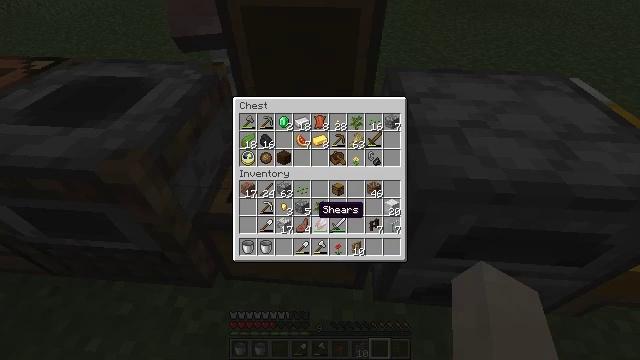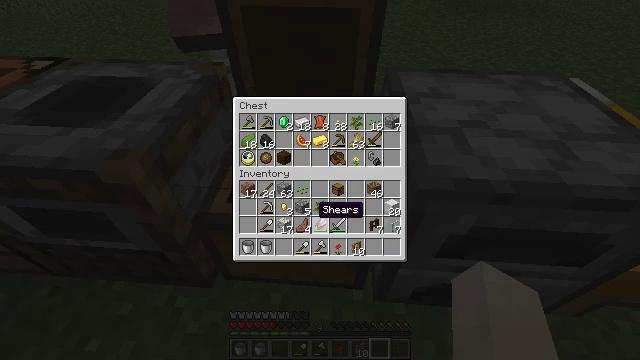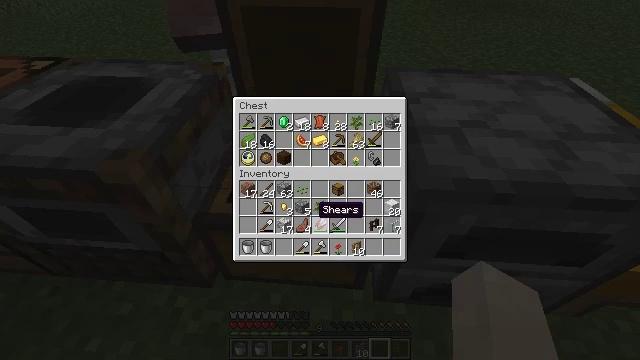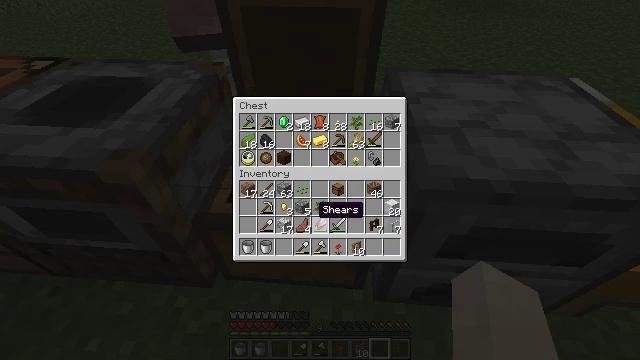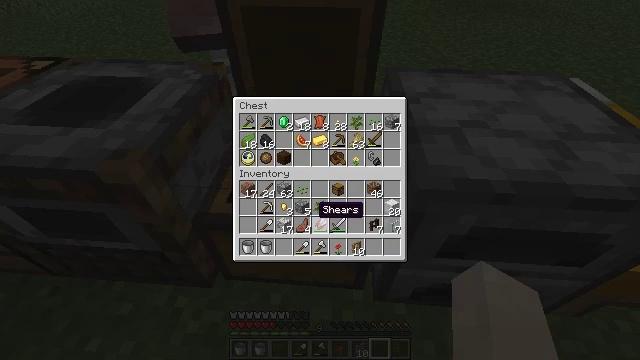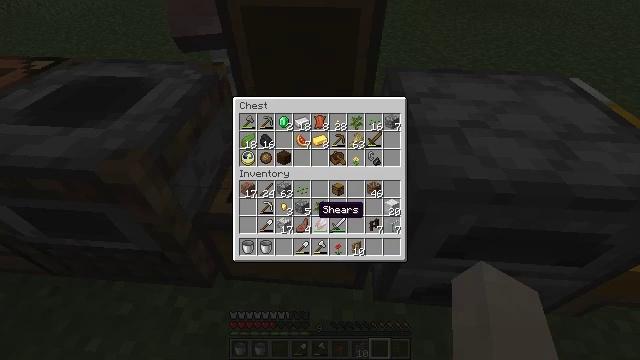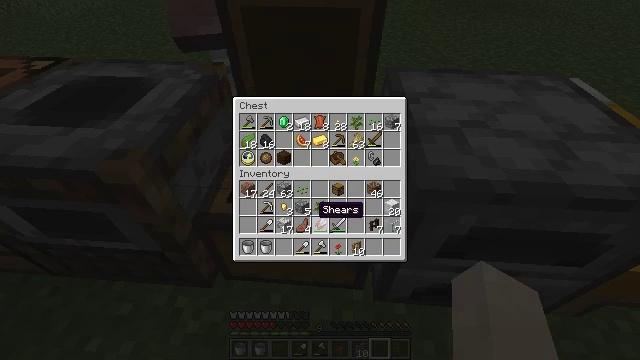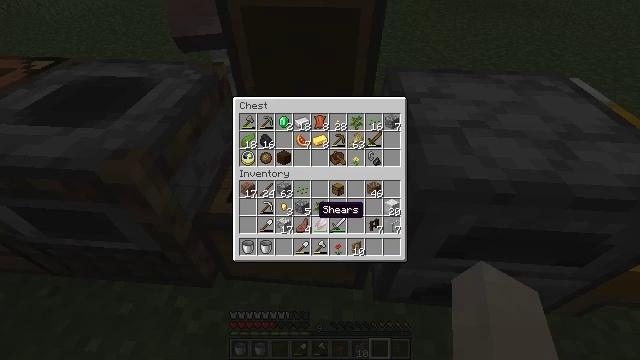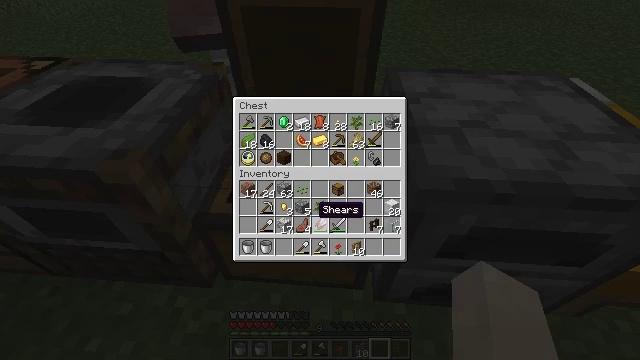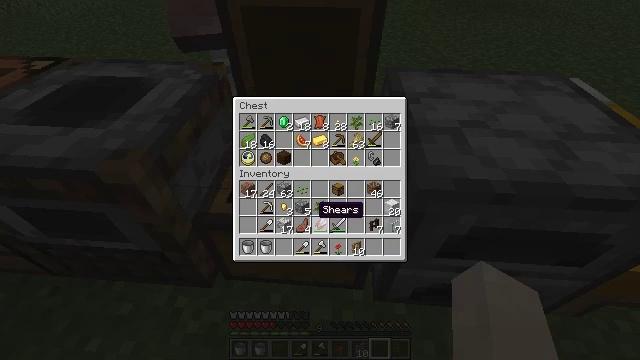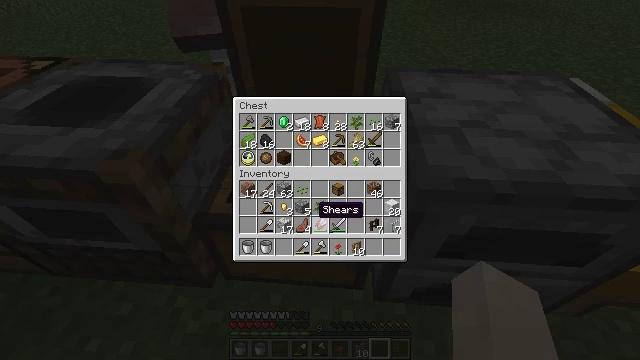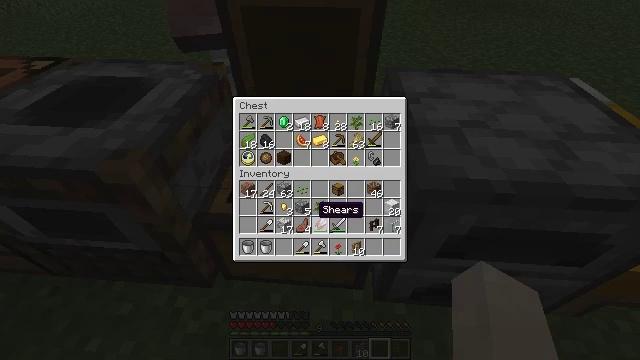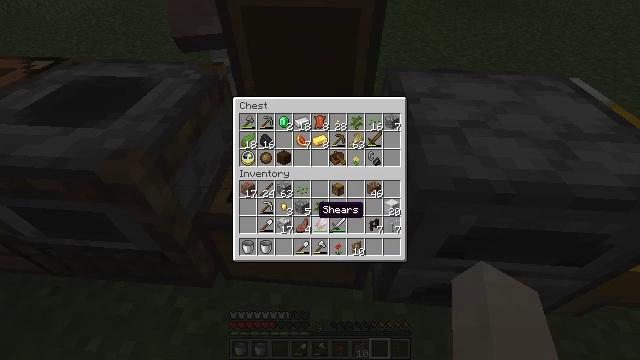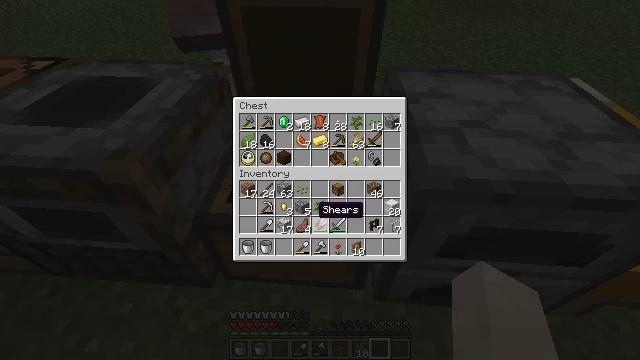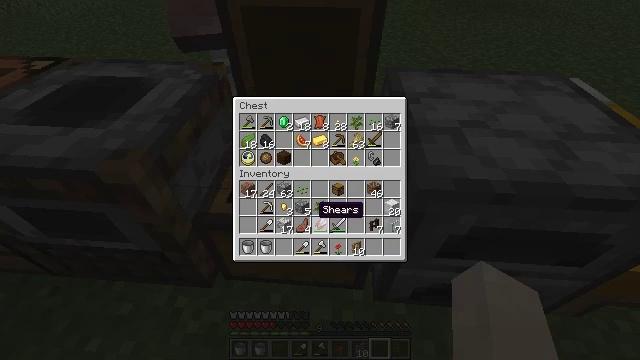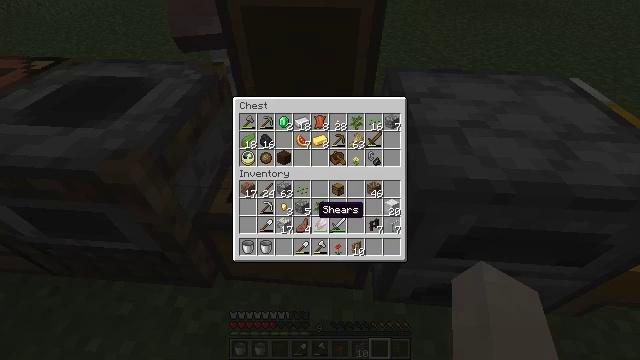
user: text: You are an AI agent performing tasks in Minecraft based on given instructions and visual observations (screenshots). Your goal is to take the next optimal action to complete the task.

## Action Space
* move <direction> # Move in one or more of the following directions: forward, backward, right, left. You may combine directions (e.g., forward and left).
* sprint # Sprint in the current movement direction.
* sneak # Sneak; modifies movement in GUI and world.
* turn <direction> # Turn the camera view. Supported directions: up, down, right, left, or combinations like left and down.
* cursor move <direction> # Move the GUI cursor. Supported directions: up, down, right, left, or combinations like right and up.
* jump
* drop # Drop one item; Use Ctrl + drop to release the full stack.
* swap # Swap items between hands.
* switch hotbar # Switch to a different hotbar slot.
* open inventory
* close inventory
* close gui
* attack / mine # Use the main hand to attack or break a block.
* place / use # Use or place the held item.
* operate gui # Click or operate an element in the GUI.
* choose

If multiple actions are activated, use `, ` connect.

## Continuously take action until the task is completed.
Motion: motion action
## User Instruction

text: Collect a dark oak sapling for replanting.
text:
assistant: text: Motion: no_op
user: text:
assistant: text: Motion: no_op
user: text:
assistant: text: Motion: no_op
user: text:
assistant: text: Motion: no_op
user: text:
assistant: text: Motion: no_op
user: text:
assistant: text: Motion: no_op
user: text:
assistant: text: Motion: no_op
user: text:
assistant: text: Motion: no_op
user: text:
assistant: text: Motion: no_op
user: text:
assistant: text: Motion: no_op
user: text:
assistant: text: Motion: no_op
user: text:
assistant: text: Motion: no_op
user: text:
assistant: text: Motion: no_op
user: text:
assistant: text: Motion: no_op
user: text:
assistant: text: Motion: no_op
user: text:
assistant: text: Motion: no_op
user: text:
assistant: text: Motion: no_op
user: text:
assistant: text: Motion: no_op
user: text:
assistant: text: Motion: no_op
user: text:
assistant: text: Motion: no_op
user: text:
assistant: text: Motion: no_op
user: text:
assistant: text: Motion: no_op
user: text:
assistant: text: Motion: no_op
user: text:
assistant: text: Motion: no_op
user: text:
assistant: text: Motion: no_op
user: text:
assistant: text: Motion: no_op
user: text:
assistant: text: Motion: no_op
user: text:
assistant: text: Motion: no_op
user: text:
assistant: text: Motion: no_op
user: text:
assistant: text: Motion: no_op